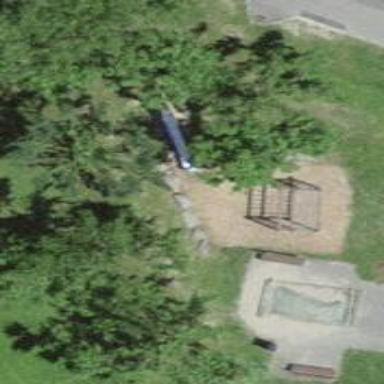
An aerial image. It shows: Playground featuring slide.